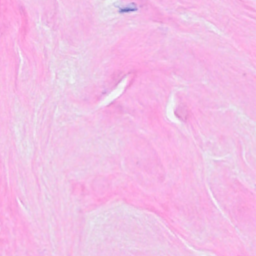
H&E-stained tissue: Breast